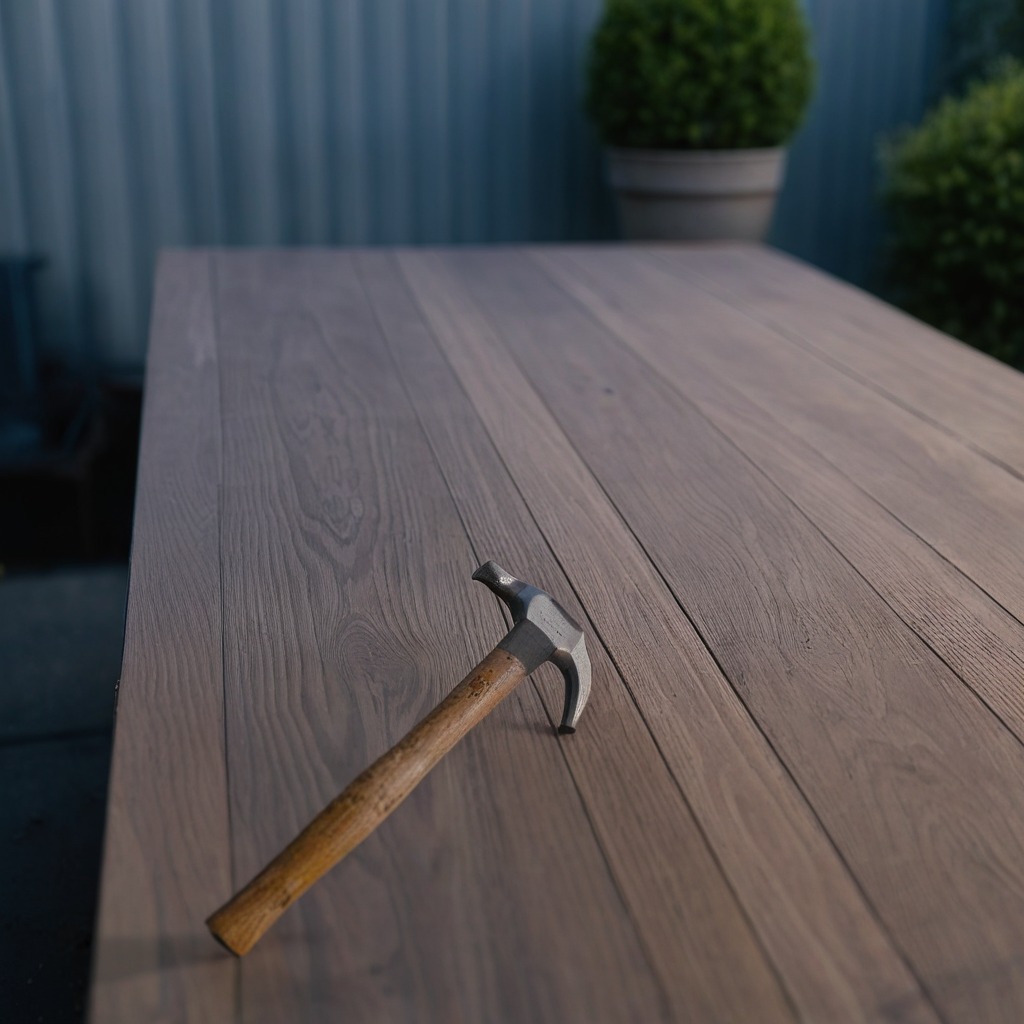
A hammer lies on a table with faint burn marks in a small garage at twilight.